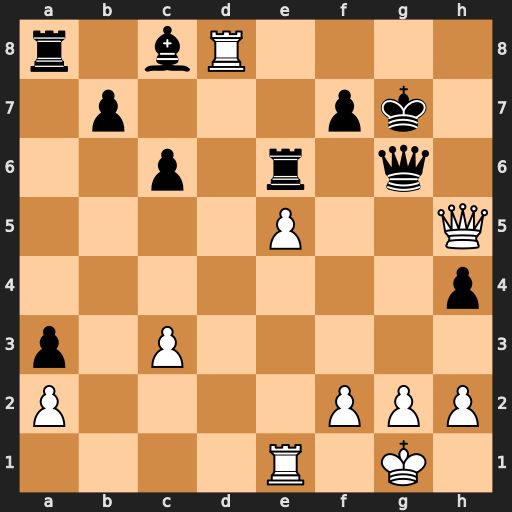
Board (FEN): r1bR4/1p3pk1/2p1r1q1/4P2Q/7p/p1P5/P4PPP/4R1K1
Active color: w
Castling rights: -
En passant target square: -
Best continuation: Qh8#